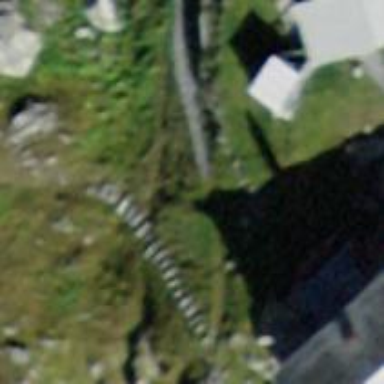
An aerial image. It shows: Road with steps.